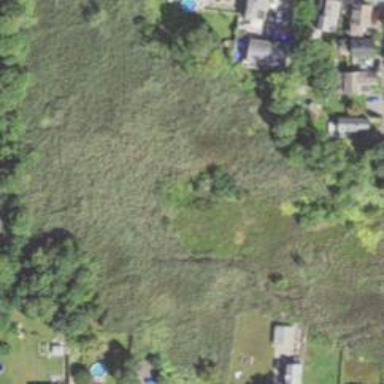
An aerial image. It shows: Wetland area characterized by wet meadow.